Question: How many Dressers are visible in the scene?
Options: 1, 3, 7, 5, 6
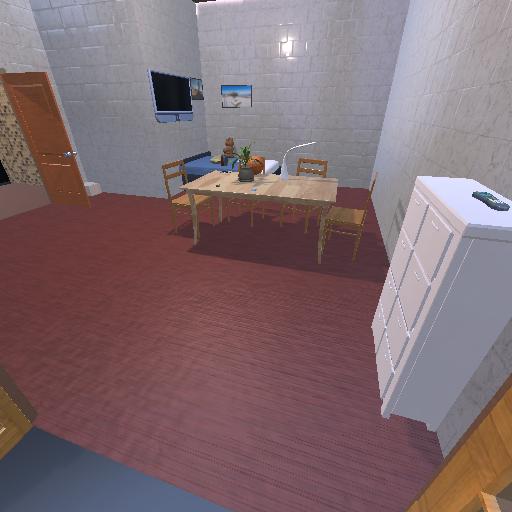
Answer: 1